Question: I can't seem to apply the ID3 classification algorithm to Mushroom.arff dataset. This dataset consists of nominal attributes only. I think I need to preprocess this in order for it to work, but I don't know how. How do I proceed?

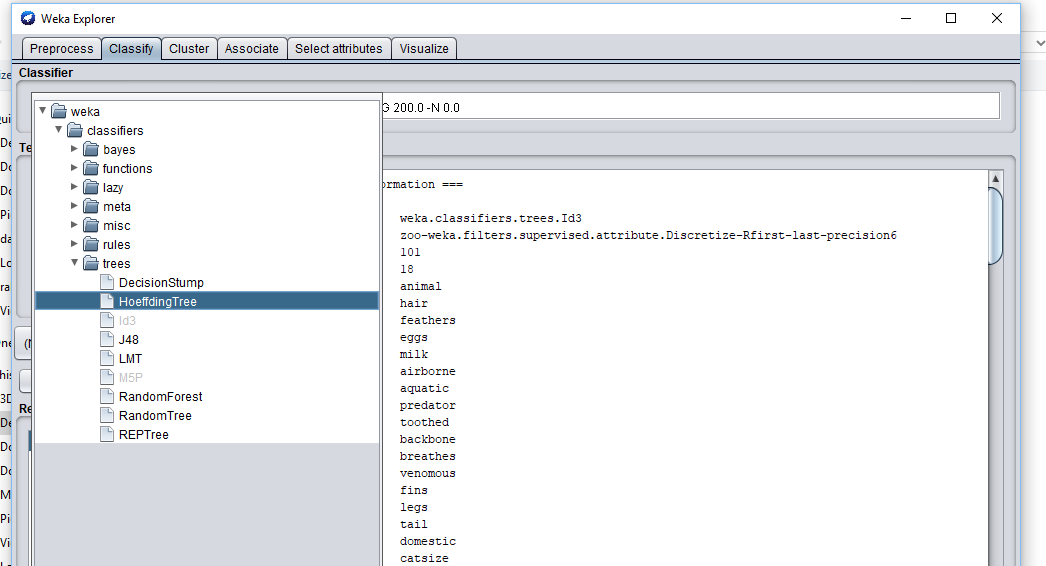
Answer: The ID3 algorithm is an unpruned decision tree generation algorithm with the following <URL>:
1. It can only deal with nominal attributes.
2. It fails to handle missing values.
3. Empty leaves may result in unclassified instances.
The <URL> missing values. This is the reason it is unselectable in Weka by default when you try to classify.
In order to fix this, you may proceed with these two solutions.
1. You may remove the attribute.
Open the .arff file, select the stalk-root attribute in the Attributes tab and click Remove. You'll now see that ID3 is available. I was able to get F-score of 1.0.
<URL>
1. You may use techniques to handle missing values. In situations where you do not want to lose out on information(in this case the "stalk-root" attribute), you may proceed with these techniques: Use a measure of central tendency for the attribute such as mean, median to replace the empty values. Use the attribute mean or median for all samples belonging to the same class as the given tuple. Use the most probable value to fill in the missing value using inference-based tools using a Bayesian formalism.